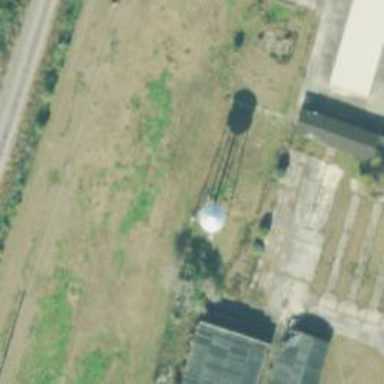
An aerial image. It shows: Water tower that is man-made.